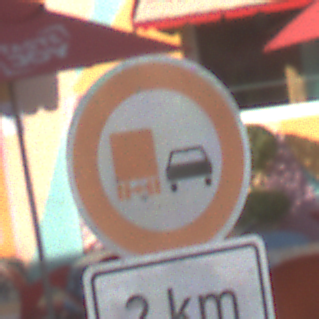
Verkehrszeichen: UeberholverbotKraftfahrzeuge
Zusatzzeichen unten: Entfernungsangaben2
Umgebung: Outdoor, Special
Tageszeit: MorningAfternoon
Wetter: PartlyCloudy
Licht: Natural
Jahreszeit: NotSpecified
Kontrast: HighContrast